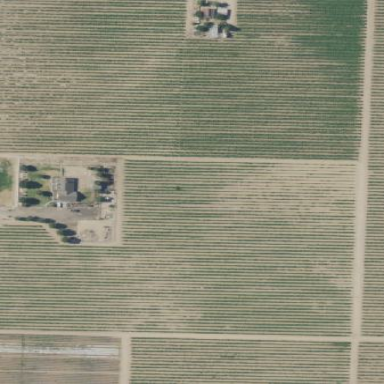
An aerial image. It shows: Beautiful vineyard in the countryside.